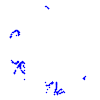
Particle: proton